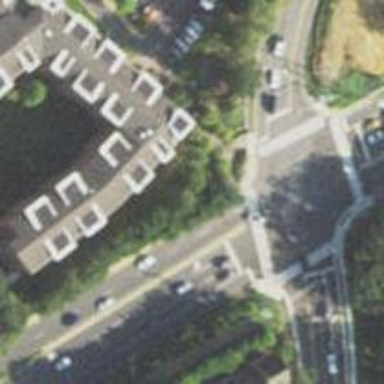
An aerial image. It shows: Shared cycleway for cyclists and pedestrians.